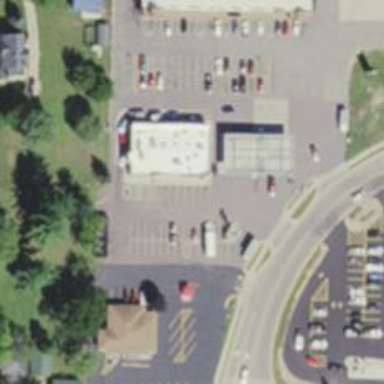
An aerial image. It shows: Convenience shop.